Question: I'm studying the Dragon Book to create an intermediate code generator for my DECAF compiler.
I'm reading the backpatching method, which suggest the following translation of boolean expressions:

I find everything very clear. However, when implementing my translator based on the book I've found a problem when having if statements such as:
'''
boolean a = false;
if(a){
x= 0;
}
'''
The problem I have is that I don't know how to manage variables in a boolean expression where there is no operand. When I have things like:
'''
if(x>200){
....
}
'''
The translation works fine. Can anyone tell what to do in the case I have a single variable as a control-flow boolean expression?
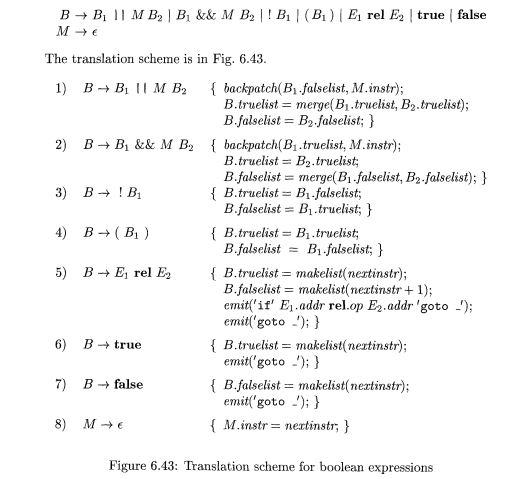
Answer: You need to emit some sort of test-and-jump operator. For example, you could pretend that 'if(a)' were the same as 'if(a!=0)' (with appropriate type safety, but still assuming that in your VM boolean false is '0') and proceed in a fashion similar to the E1 relop E2 case. (Here E1 would be the expression and E2 a literal 0.)
The Dragon book example doesn't contemplate boolean variables; note that it effectively constant-folds 'true' and 'false'. That's probably effective for didactic purposes; in a real programming language, boolean types would have to have some kind of integer representation, and boolean variables would need to be tested appropriately.